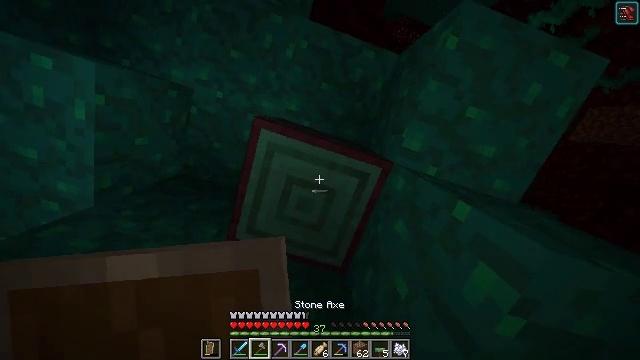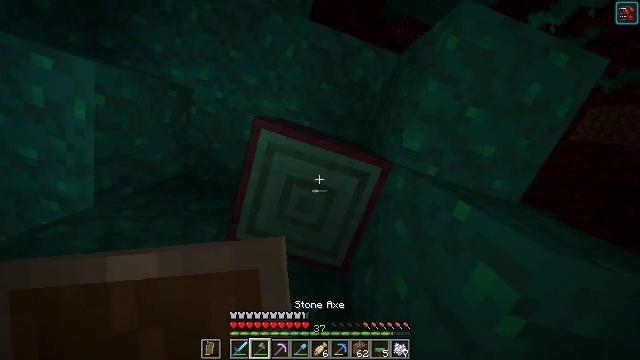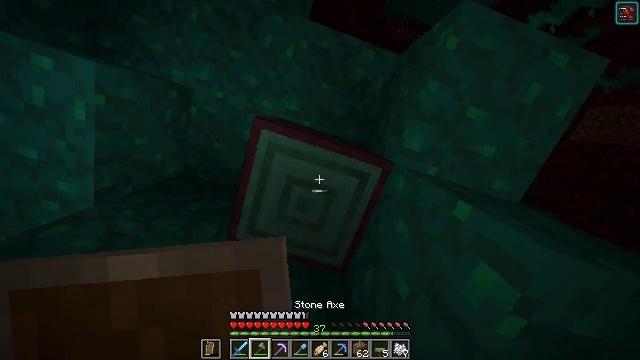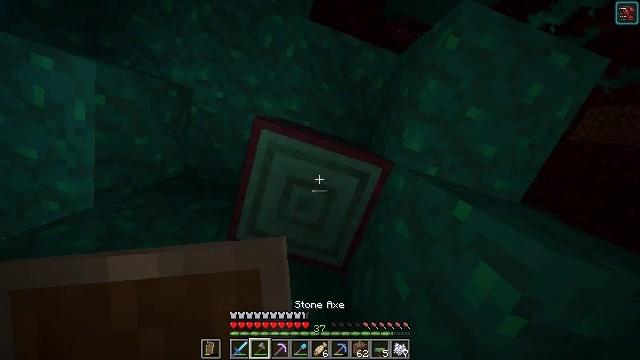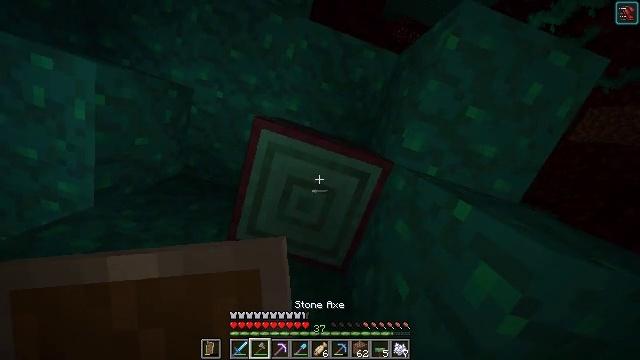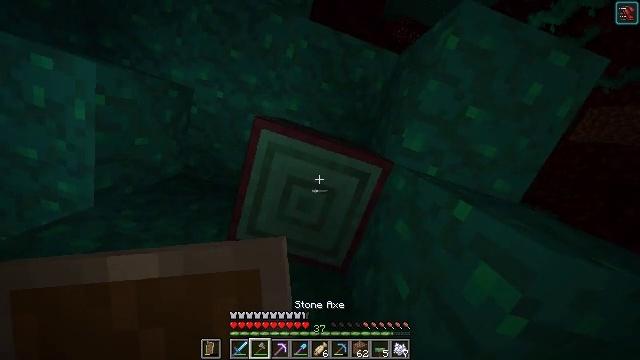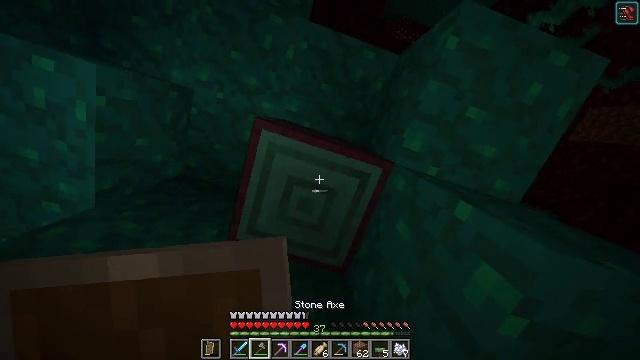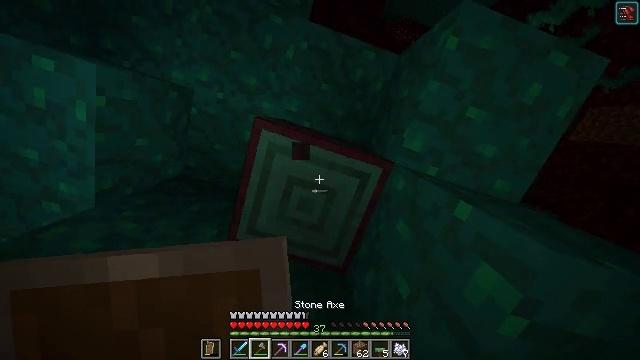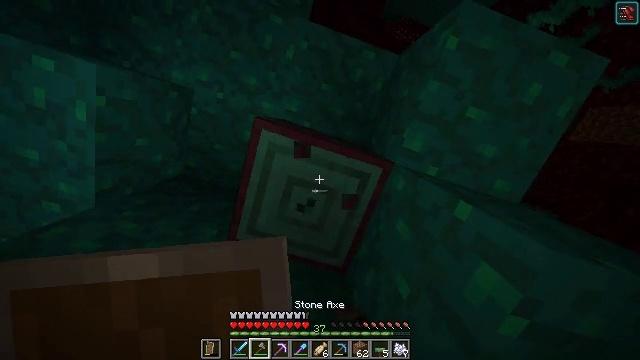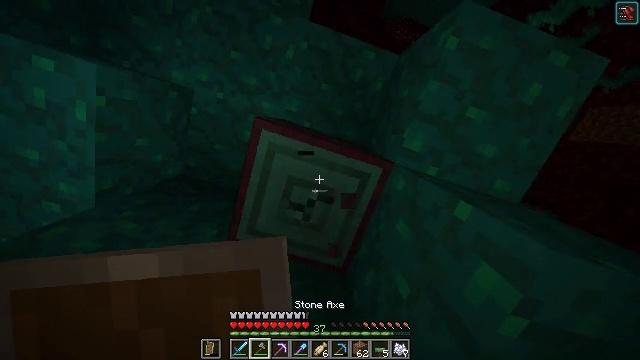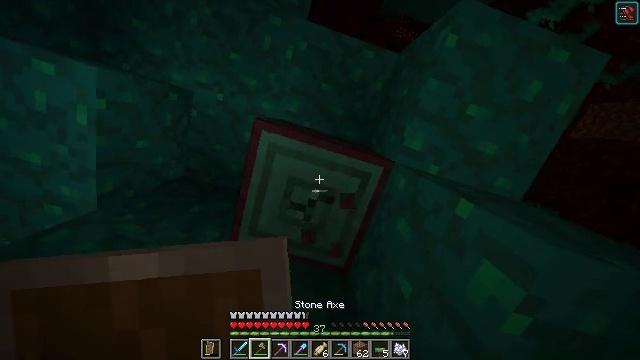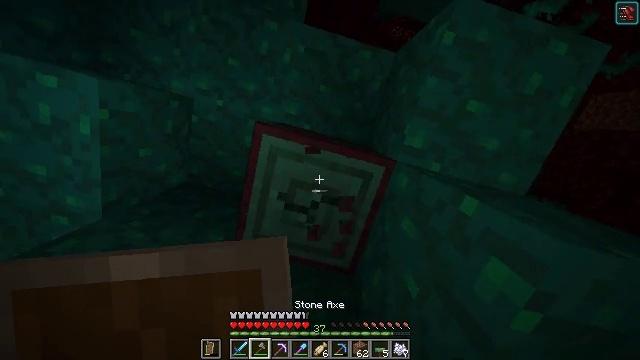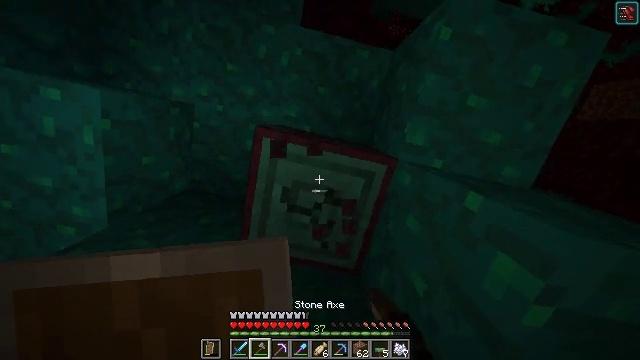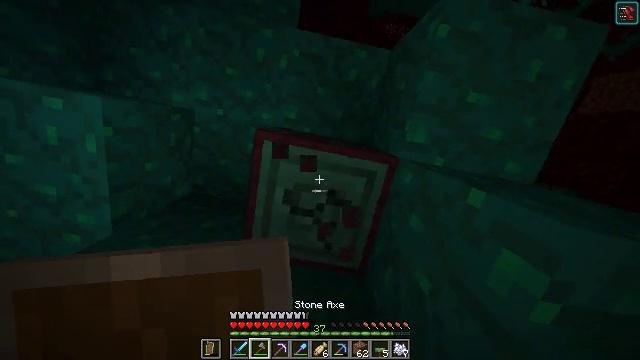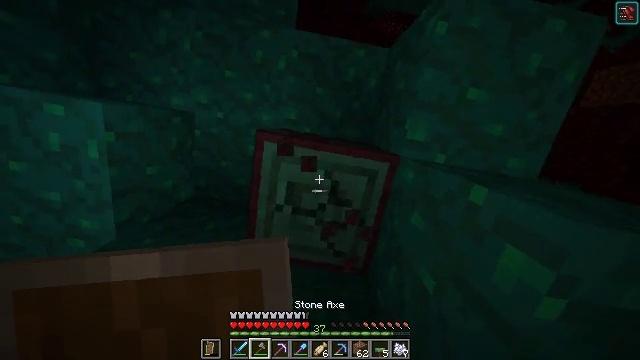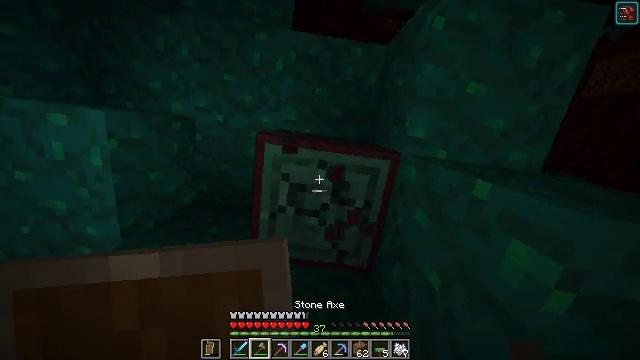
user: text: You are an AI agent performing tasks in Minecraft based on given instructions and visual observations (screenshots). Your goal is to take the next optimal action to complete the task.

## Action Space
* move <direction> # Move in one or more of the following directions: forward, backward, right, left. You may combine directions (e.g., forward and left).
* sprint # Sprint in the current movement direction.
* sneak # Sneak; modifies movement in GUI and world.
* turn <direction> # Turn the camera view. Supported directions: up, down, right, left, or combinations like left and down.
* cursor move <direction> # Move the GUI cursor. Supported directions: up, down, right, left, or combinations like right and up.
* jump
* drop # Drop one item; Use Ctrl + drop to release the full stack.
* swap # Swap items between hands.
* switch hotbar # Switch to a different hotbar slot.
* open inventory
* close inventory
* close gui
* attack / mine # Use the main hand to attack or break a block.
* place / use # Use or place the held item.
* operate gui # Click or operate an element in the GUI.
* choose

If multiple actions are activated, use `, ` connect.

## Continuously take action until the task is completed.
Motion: motion action
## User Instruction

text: Break the warped stem block.
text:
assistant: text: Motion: no_op
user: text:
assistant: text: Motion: no_op
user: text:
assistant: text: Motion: no_op
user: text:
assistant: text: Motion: no_op
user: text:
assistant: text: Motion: no_op
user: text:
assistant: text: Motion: no_op
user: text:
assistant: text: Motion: attack / mine
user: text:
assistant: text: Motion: attack / mine
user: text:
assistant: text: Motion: attack / mine
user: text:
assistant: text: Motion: attack / mine
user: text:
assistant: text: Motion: turn left, attack / mine
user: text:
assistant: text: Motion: turn left, attack / mine
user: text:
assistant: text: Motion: turn left, attack / mine
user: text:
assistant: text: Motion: turn left, attack / mine
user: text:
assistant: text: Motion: turn left, attack / mine
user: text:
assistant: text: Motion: turn left, attack / mine
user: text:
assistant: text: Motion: turn left, attack / mine
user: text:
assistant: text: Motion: turn left, attack / mine
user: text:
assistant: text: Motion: attack / mine
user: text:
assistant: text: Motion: attack / mine
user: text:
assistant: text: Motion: attack / mine
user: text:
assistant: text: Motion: attack / mine
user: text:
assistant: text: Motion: attack / mine
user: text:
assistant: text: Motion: attack / mine
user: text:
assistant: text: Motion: attack / mine
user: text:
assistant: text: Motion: attack / mine